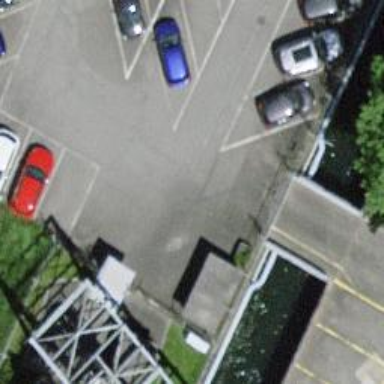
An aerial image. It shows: Road serving as parking aisle.